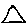
Label: triangle